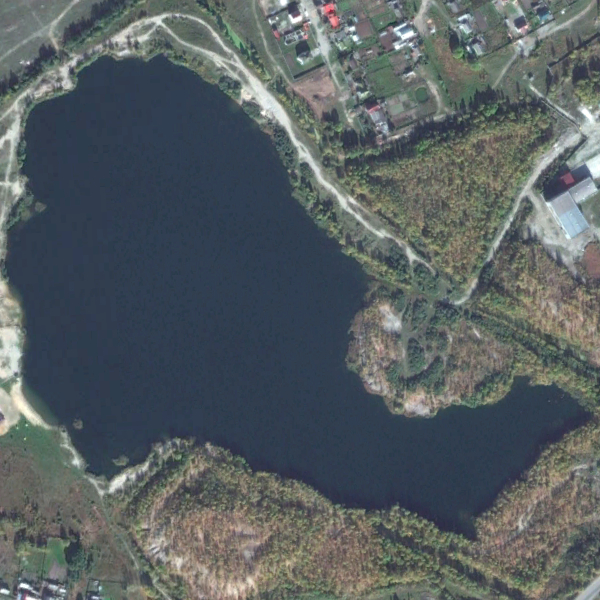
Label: Pond